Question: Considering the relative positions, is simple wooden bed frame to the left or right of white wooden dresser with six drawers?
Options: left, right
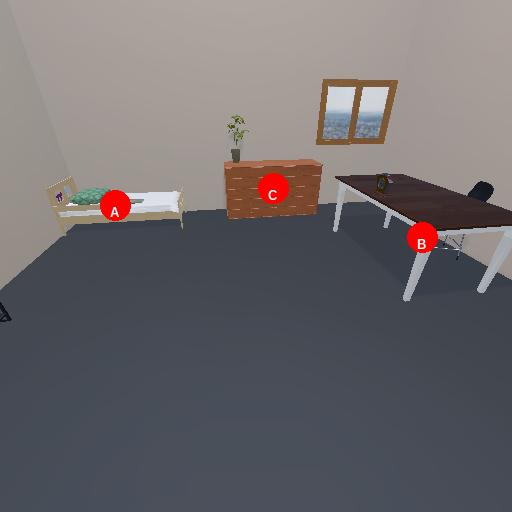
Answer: left